Question: I attached an image of a simple task I got and I would love your help to see If I got it right.

My answer:
'''
SELECT
Account_name,
SUM(captcha_served) AS Total_captcha_served,
SUM(captcha_solved) AS Total_captcha_solved
FROM
DEFENDIT_pageviews_20190101
WHERE
Account_name = "defendit";
'''
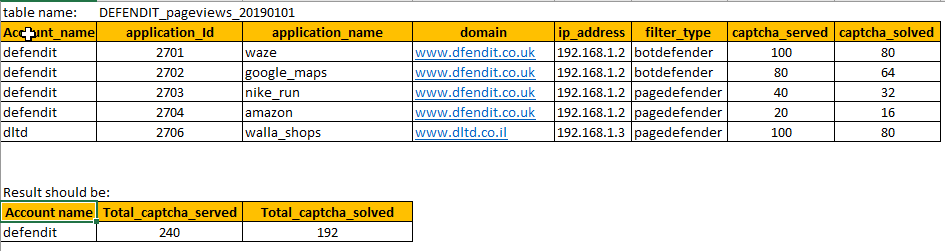
Answer: Your query is missing a 'group by' clause:
'''
select account_name,
sum(captcha_served) as total_captcha_served,
sum(captcha_solved) as total_captcha_solved
from defendit_pageviews_20190101
where account_name = 'defendit'
group by account_name --> here
'''
I would also recommend using single quotes rather than double quotes to surround literal strings. This is standard SQL, that all databases support.